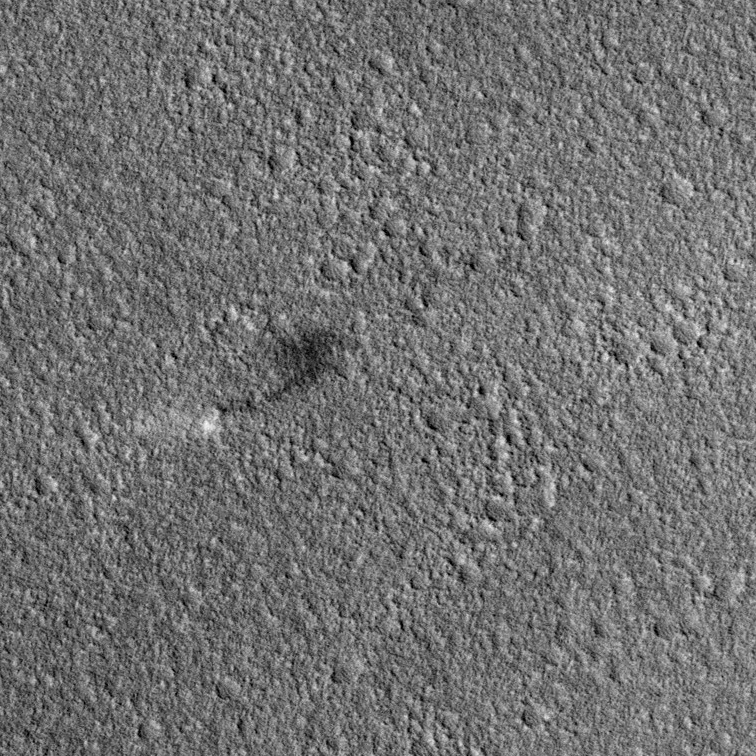
Label: dustdevil